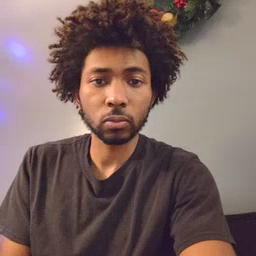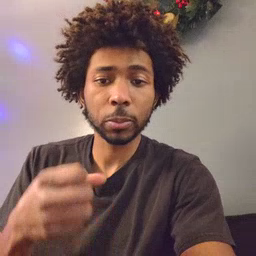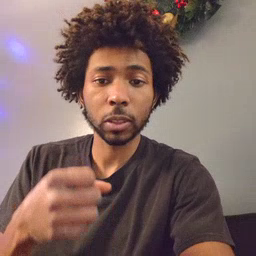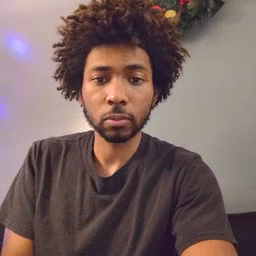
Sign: milk